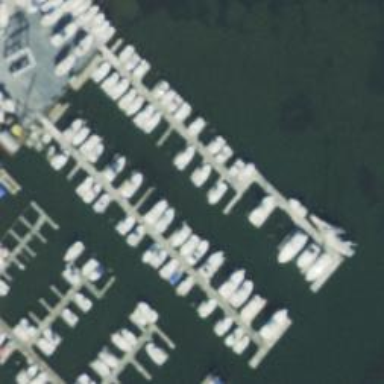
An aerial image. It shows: Pier with mooring facilities.